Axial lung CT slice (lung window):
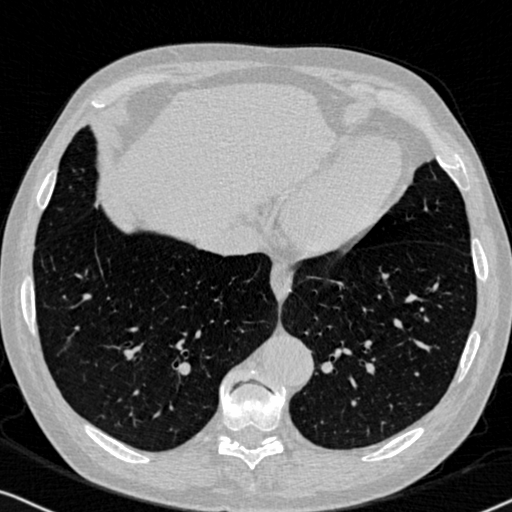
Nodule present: no